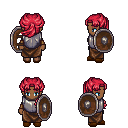
a pixel art fantasy rpg character, female body template, human, dark skin, steel chest armor, robe skirt, ruby red princess hairstyle, cloth bracers, brown slippers, shield, four views (front, back, left, right), 2x2 character sprite sheet, small pixel art, hard edges, no anti-aliasing